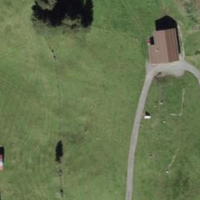
EUNIS habitat code: 24
Species observed at this site:
Pyrrhocorax graculus